高一 · 立体几何学
设 $a, b$ 是两条不同的直线, $\alpha, \beta$ 是两个不同的平面, 则 $\alpha / / \beta$ 的一个充分条件是
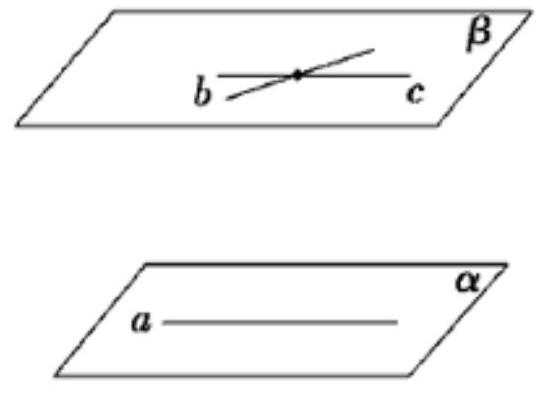
存在两条异面直线 $a, b, a \subset \alpha, b \subset \beta, a / / \beta, b / / \alpha$.

B. 存在一条直线 $a, a / / \alpha, a / / \beta$.

C. 存在一条直线 $a, a \subset a, a / / \beta$.

D. 存在两条平行直线 $a, b, a \subset \alpha, b \subset \beta, a / / \beta, b / / a$.
答案: A
解析: 【分析】

根据面面平行的判定定理, 以及线面, 面面位置关系, 逐项判断, 即可得出结果.

【详解】

对于 $\mathrm{A}$ 选项, 如图: $a, b$ 为异面直线, 且 $a \subset \alpha, b \subset \beta, a / / \beta, b / / \alpha$, 在 $\beta$ 内过 $b$ 上一点作 $c / / a$, 则 $\beta$ 内有两相交直线平行于 $\alpha$, 则有 $\alpha / / \beta$; 故 $\mathrm{A}$ 正确;

对于 $\mathrm{B}$ 选项, 若 $a / / \alpha, a / / \beta$, 则 $a$ 可能平行于 $\alpha$ 与 $\beta$ 的交线, 因此 $\alpha$ 与 $\beta$ 可能平行,也可能相交，故 B 错；

对于 C 选项, 若 $a \subset a, a / / \beta$, 则 $\alpha$ 与 $\beta$ 可能平行，也可能相交，故 C 错;

对于 $\mathrm{D}$ 选项, 若 $a \subset \alpha, b \subset \beta, a / / \beta, b / / a$, 则 $\alpha$ 与 $\beta$ 可能平行, 也可能相交, 故 $\mathrm{D}$错.

故选: A

【点睛】

本题主要考查探求面面平行的充分条件，熟记面面平行的判定定理，以及线面，面面位置关系即可，属于常考题型.